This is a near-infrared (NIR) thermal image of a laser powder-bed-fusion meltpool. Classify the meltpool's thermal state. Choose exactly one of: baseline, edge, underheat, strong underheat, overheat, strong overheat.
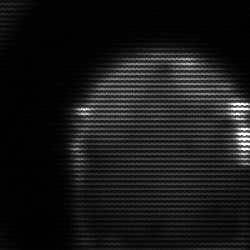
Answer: edge